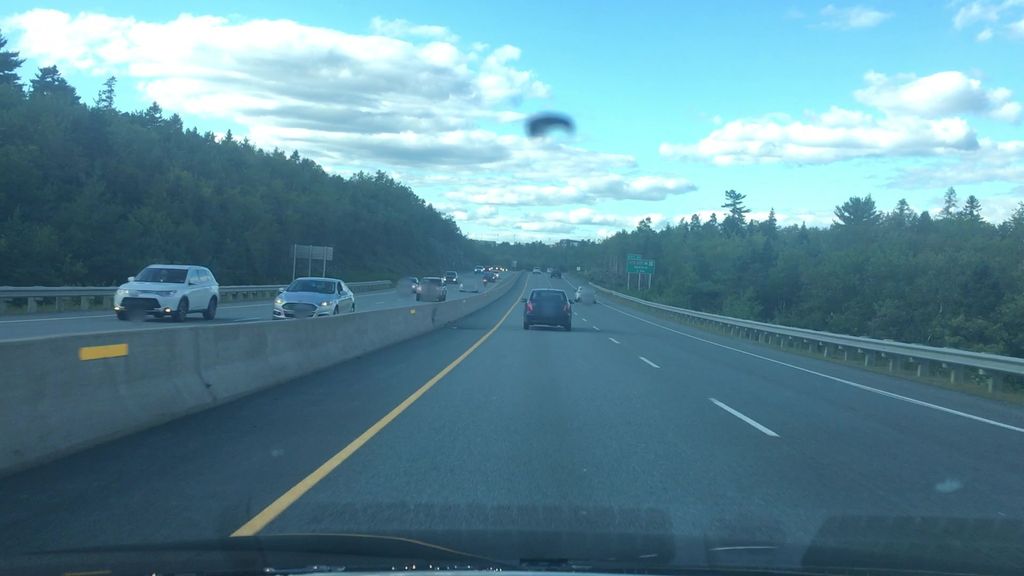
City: halifax